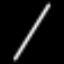
Label: diamond